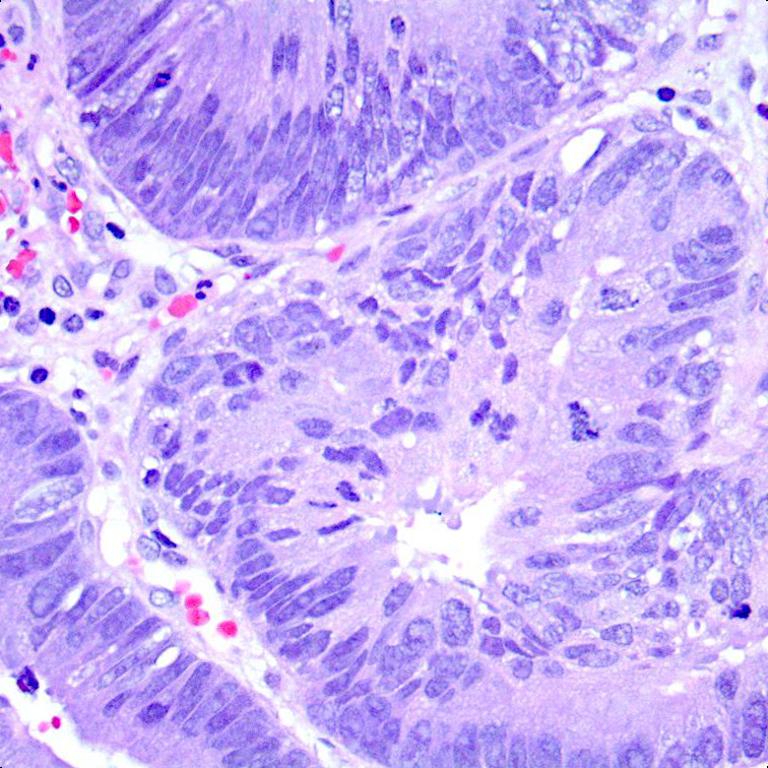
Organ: colon
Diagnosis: adenocarcinomas